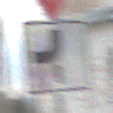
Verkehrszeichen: VerlaufVorfahrtsstrasse7
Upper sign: VorfahrtGewaehren
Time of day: MorningAfternoon
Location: Outdoor (Nature)
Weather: PartlyCloudy
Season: Autumn
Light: Natural